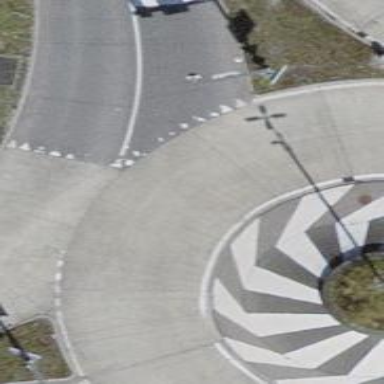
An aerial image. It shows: Primary highway with asphalt surface leading to roundabout.